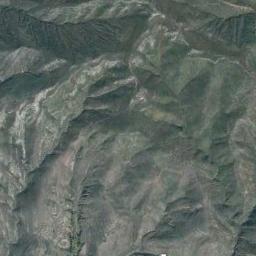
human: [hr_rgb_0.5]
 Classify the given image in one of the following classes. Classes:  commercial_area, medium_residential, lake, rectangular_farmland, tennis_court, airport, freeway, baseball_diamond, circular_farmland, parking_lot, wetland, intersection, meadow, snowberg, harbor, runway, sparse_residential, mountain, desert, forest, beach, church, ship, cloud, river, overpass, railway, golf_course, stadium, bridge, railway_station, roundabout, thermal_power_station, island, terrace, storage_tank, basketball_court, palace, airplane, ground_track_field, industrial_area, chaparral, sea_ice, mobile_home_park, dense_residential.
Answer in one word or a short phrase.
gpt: mountain